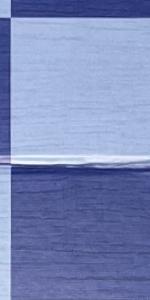
Label: Empty